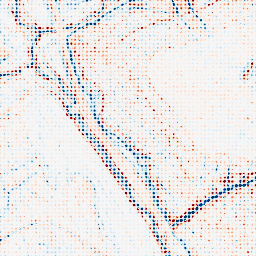
Category: edge_preserving
Decomposition family: bilateral
Decomposition parameters: d: 9
sigma_color: 25
sigma_space: 75
Upsampling method: sinc_hamming
Upsampling parameters: scale: 8
kernel_size: 4
Upsampling scale: 8